Question: I'm developing a cordova 3.0 app and I'm testing it with ripple emulator.
I used a '<select>' html element like this:
'''
<select id="selector" >
<option value="2">
...
</option>
<option value="4">
...
</option>
</select>
'''
and on ripple emulator I see it like we see '<select>' elements on websites, like this:

I'd like to know whether it works fine on Android, iOS etc... and how it will be shown on the real mobile device.
If using '<select>' on a mobile cordova app is not a good practice, what could I use to replace it? I'm also using jQuery 1.11.1.
Thanks
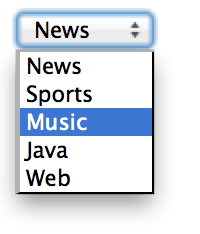
Answer: So far I know native browsers will take over the dropdown view unless you apply any extra style like in JQM 'data-native-menu="false"'.
In android, it'll look like

in lower android versions

in iOS

Now this changes with OS/browser versions,not sure. But if you want consistent look in all device, then you need something like that in JQM which can override existing dropdown style.